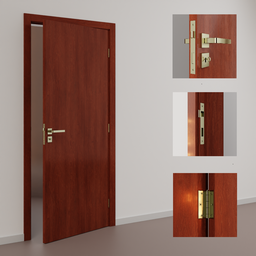
Label: architecture